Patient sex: F
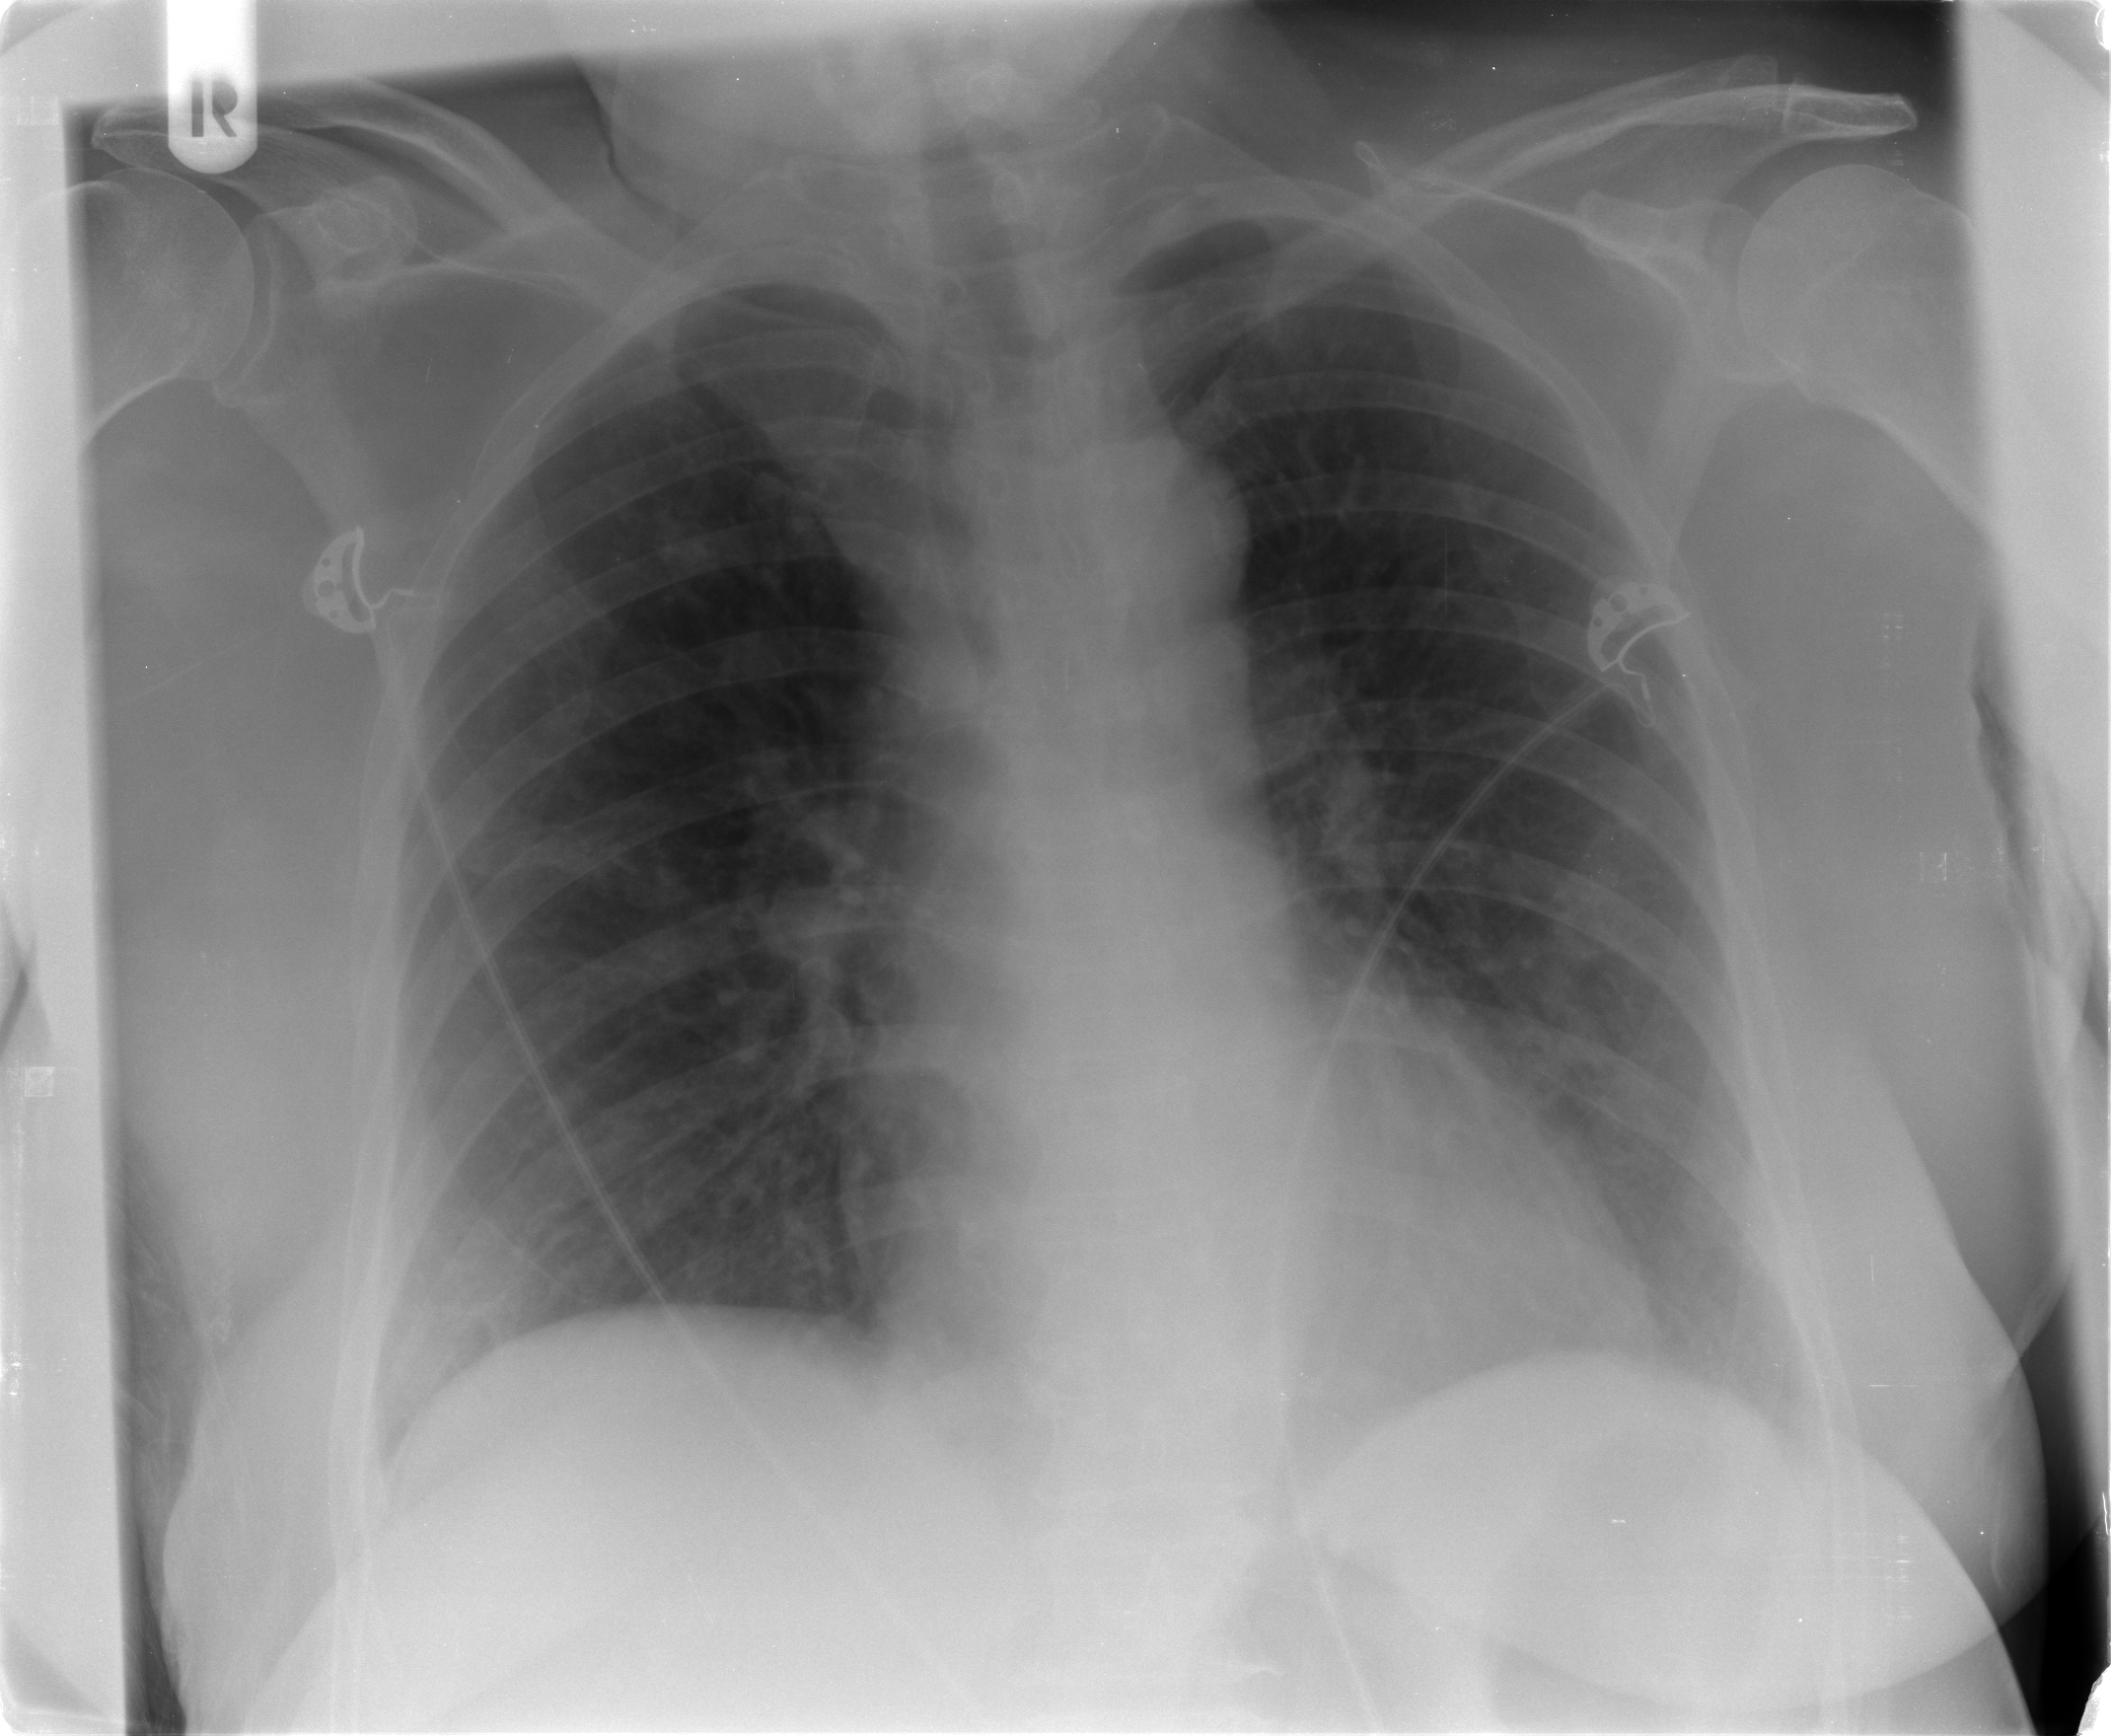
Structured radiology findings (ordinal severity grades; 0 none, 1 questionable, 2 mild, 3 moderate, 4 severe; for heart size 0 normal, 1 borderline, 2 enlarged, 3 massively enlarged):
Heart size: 0
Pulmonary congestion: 0
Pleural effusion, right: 0
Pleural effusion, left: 1
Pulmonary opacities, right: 1
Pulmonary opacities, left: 1
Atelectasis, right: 0
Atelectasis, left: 1